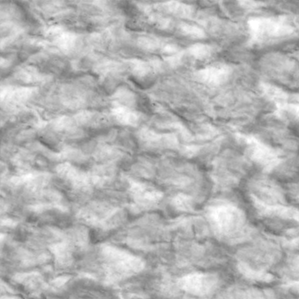
Label: non_frost